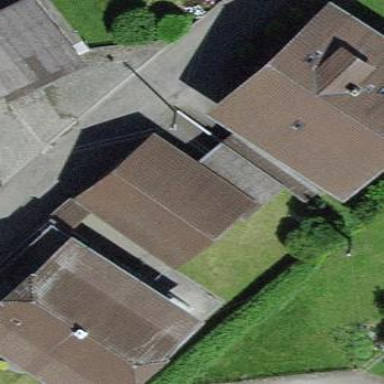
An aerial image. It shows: Barn.